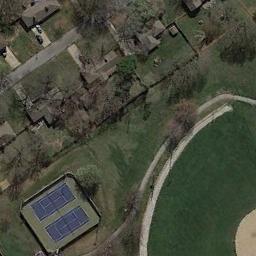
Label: tennis_court